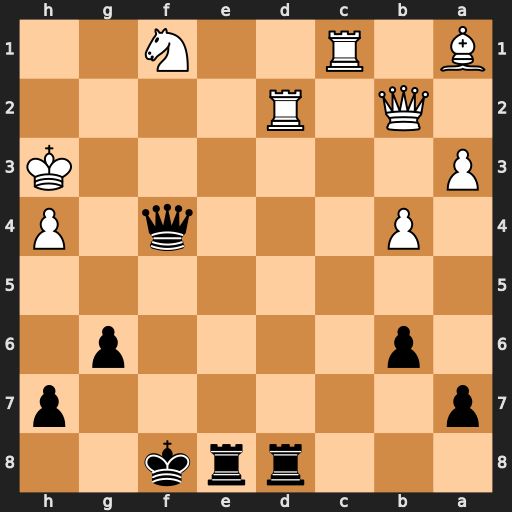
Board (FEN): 3rrk2/p6p/1p4p1/8/1P3q1P/P6K/1Q1R4/B1R2N2
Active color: b
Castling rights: -
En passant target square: -
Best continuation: Re3+ Kg2 Rxd2+ Qxd2 Rg3+ Nxg3 Qxd2+ Kf3 Qxc1